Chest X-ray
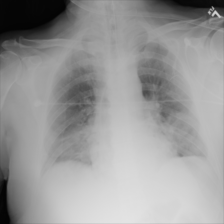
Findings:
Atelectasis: negative
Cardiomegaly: negative
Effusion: negative
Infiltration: positive
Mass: negative
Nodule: negative
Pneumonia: negative
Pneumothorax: negative
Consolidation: negative
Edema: negative
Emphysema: negative
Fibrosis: negative
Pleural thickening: negative
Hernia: negative